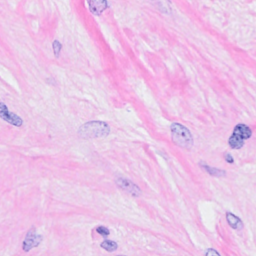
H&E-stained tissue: Breast